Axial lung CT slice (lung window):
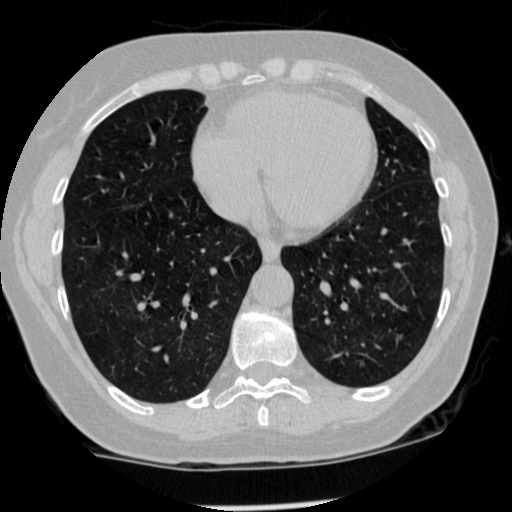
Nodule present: no